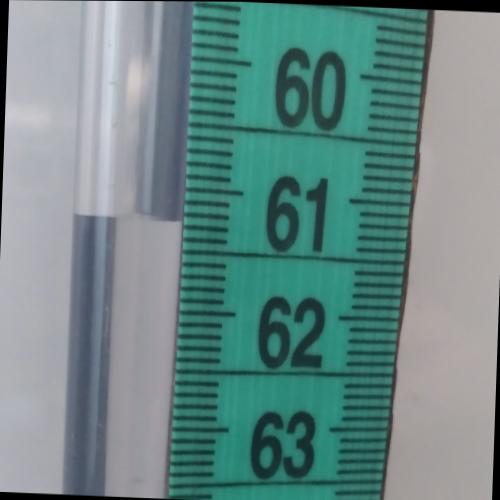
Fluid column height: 61.3 cm